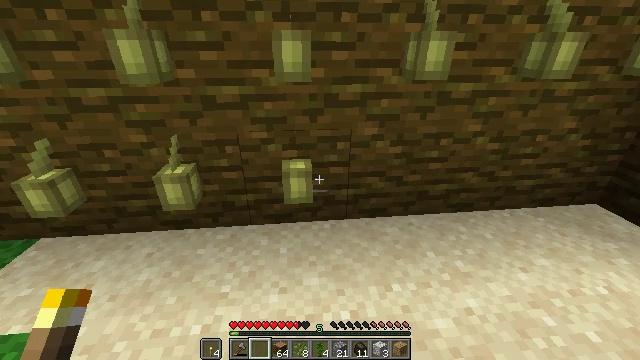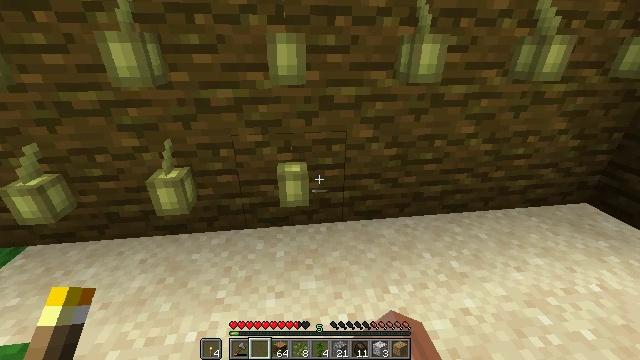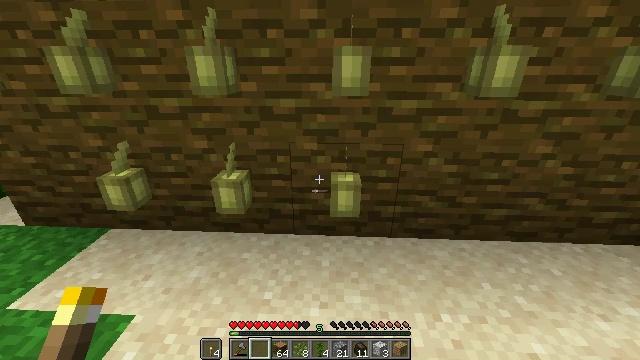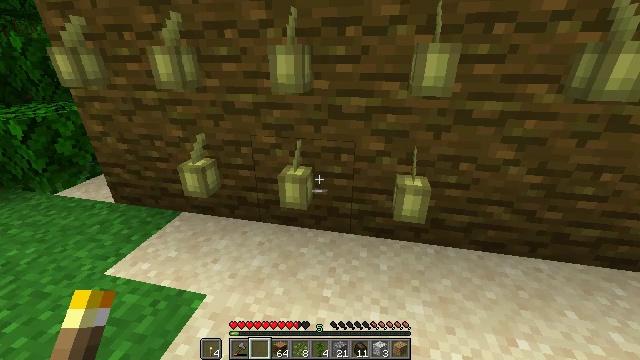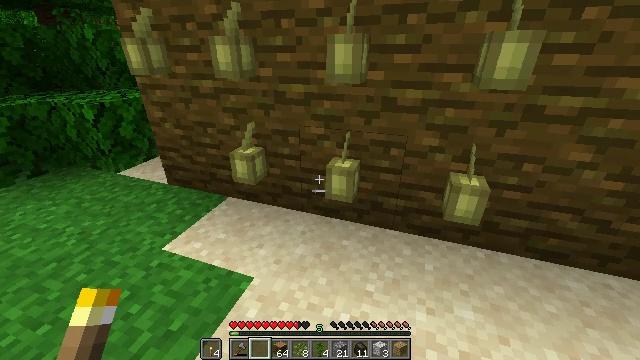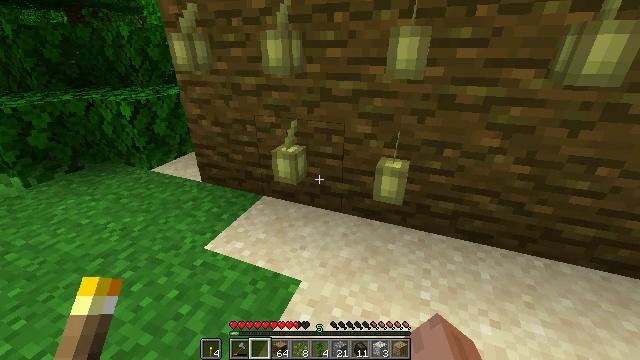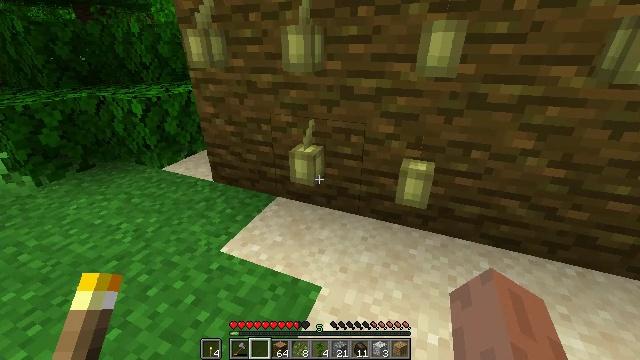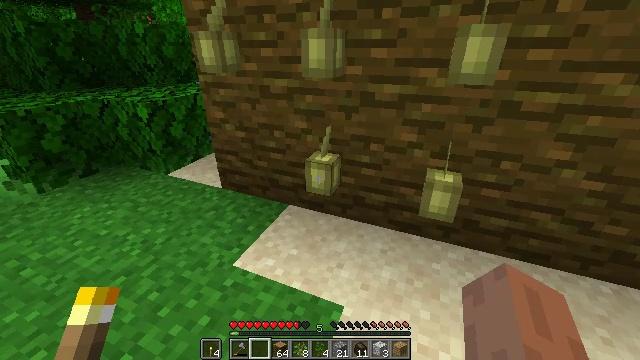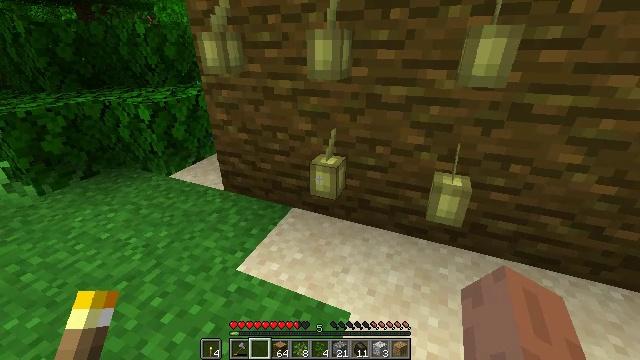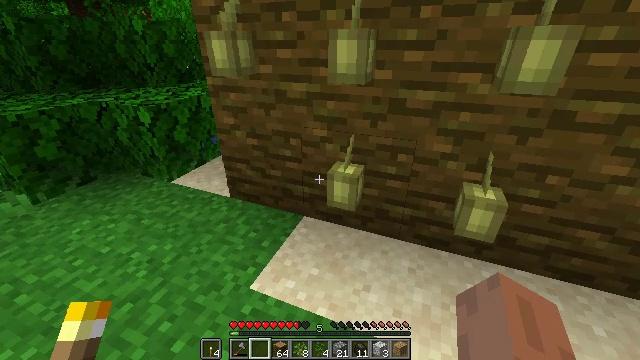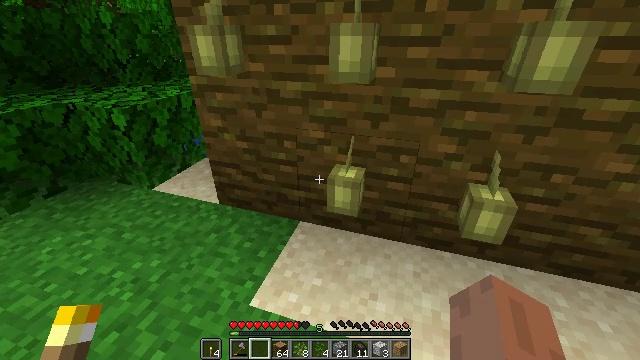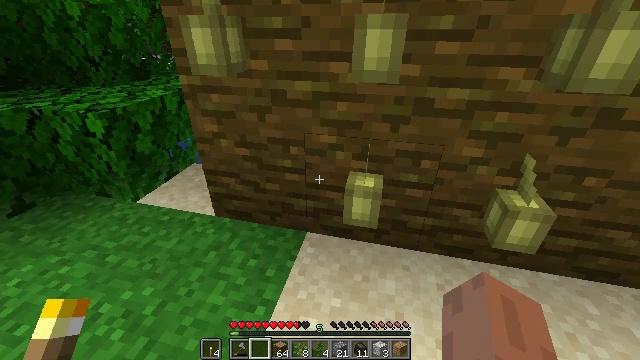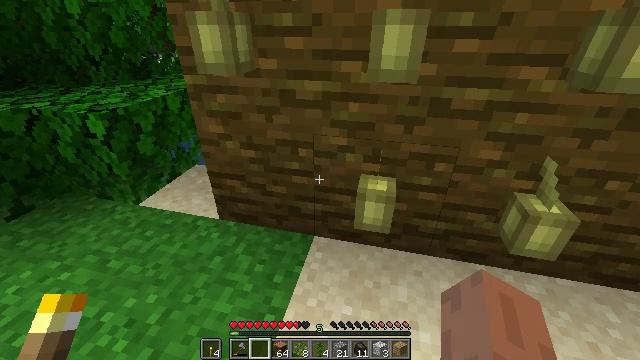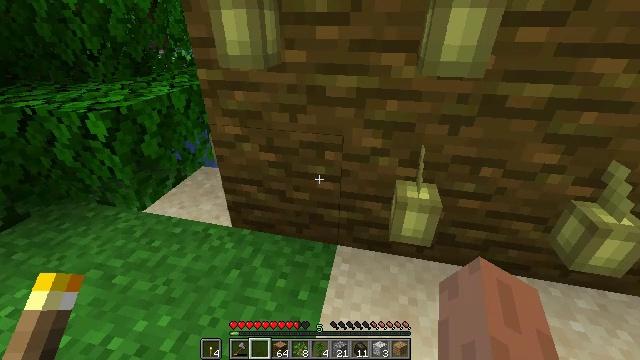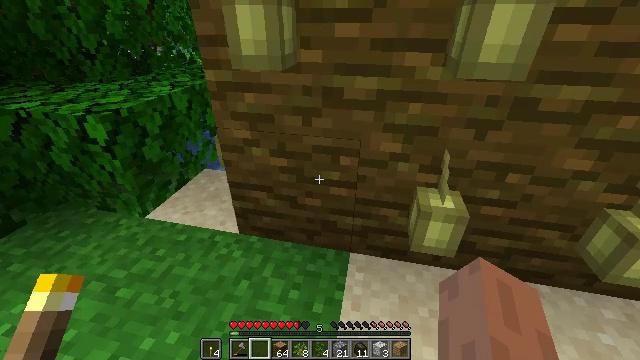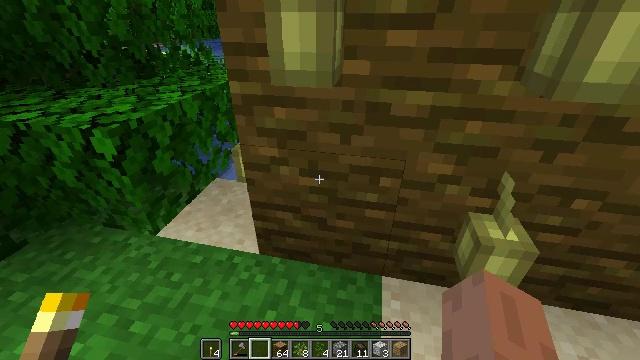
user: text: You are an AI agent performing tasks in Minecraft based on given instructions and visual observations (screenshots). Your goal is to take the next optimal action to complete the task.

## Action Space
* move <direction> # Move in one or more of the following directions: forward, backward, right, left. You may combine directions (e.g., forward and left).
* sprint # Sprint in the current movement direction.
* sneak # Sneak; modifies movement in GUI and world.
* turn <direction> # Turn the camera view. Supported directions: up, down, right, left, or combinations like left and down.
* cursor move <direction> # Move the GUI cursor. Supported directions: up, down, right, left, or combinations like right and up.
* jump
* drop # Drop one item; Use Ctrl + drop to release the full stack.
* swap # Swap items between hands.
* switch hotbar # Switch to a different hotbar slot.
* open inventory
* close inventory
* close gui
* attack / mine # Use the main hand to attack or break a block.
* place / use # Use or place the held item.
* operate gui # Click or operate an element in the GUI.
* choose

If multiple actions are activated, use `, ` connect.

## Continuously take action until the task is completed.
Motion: motion action
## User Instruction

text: Mine the cocoa pods for beans.
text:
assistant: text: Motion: move left, turn right, use / place
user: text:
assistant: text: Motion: move left, turn left and up
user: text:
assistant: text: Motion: move left, turn left
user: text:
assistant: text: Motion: move left, turn left and down
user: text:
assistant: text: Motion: move forward and move left, turn left
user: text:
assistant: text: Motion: move forward and move left
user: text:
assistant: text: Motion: move forward and move left
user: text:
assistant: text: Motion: move forward and move left
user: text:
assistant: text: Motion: move forward and move left
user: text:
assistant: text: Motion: move forward and move left, turn right and down
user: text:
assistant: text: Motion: move forward and move left, turn right
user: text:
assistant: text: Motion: move forward and move left
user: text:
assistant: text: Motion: move forward and move left
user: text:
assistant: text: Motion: move forward and move left
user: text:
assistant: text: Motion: move forward and move left
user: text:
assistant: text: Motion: move forward and move left
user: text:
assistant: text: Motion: move forward and move left
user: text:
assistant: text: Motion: move forward and move left
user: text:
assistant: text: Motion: move forward and move left
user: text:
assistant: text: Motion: move forward and move left, turn right and down
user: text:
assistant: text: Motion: move forward and move left, turn right and down
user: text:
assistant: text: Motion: move forward and move left, turn right and down
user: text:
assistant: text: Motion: move forward and move left, turn right and down
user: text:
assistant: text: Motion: move forward and move left, turn right and down
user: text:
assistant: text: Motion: turn right
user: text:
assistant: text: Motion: turn right, attack / mine
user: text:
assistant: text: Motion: turn right, attack / mine
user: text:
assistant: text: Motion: turn right and down, attack / mine
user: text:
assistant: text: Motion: turn right and down, attack / mine
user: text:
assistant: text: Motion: no_op